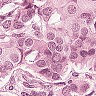
Metastatic tissue present: yes